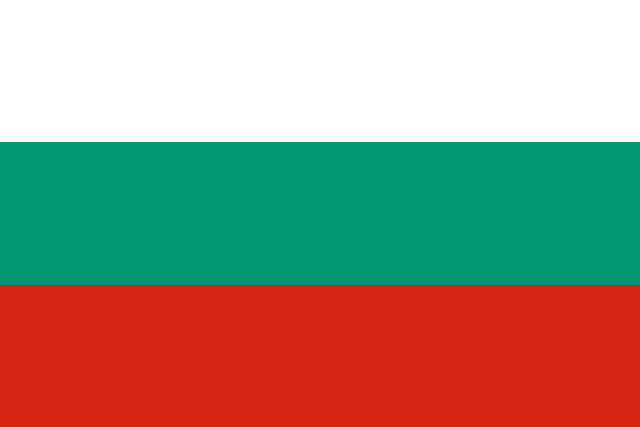
Country: Bulgaria
Country code: bg